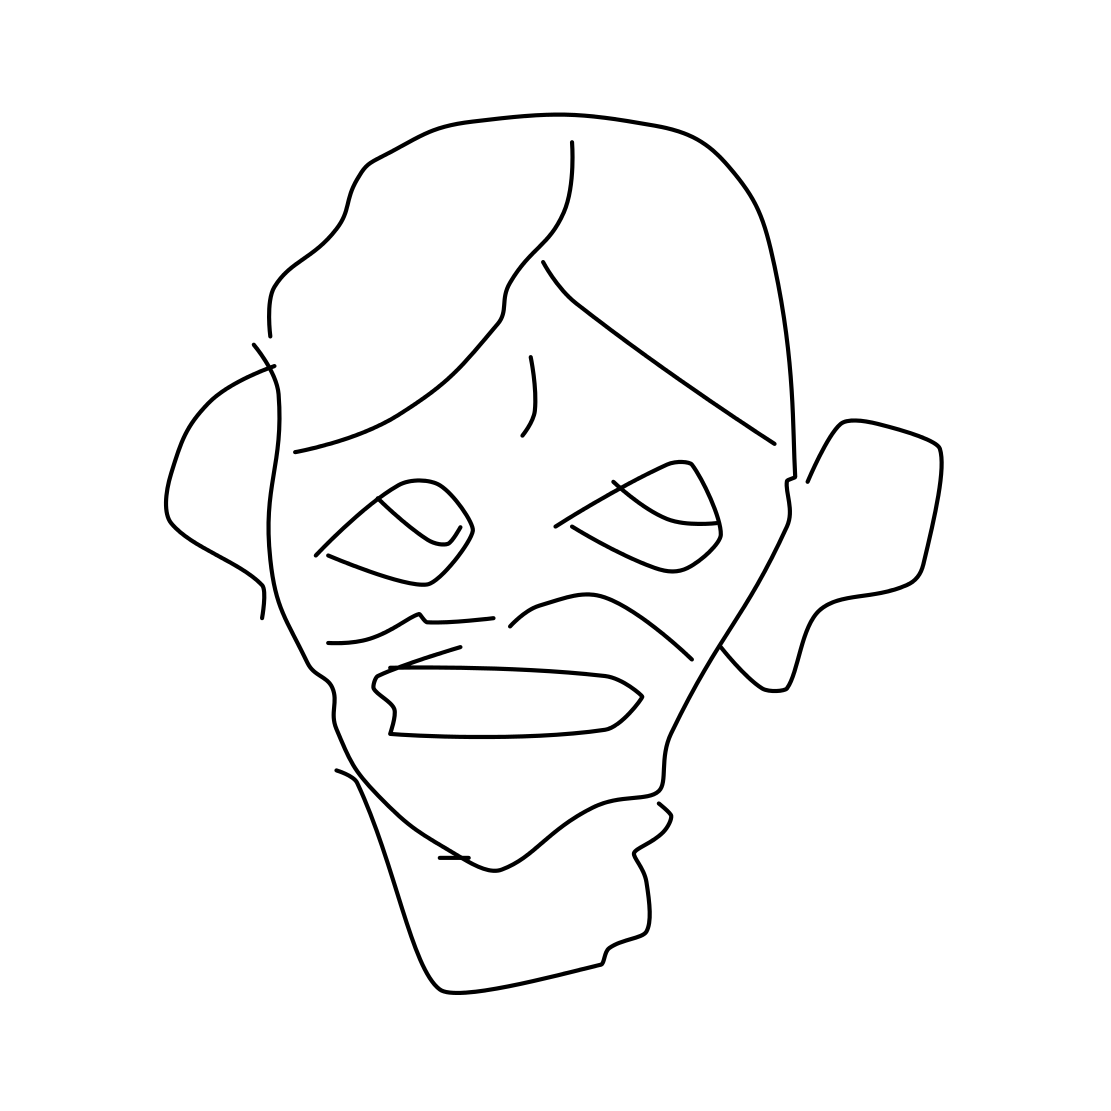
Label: face